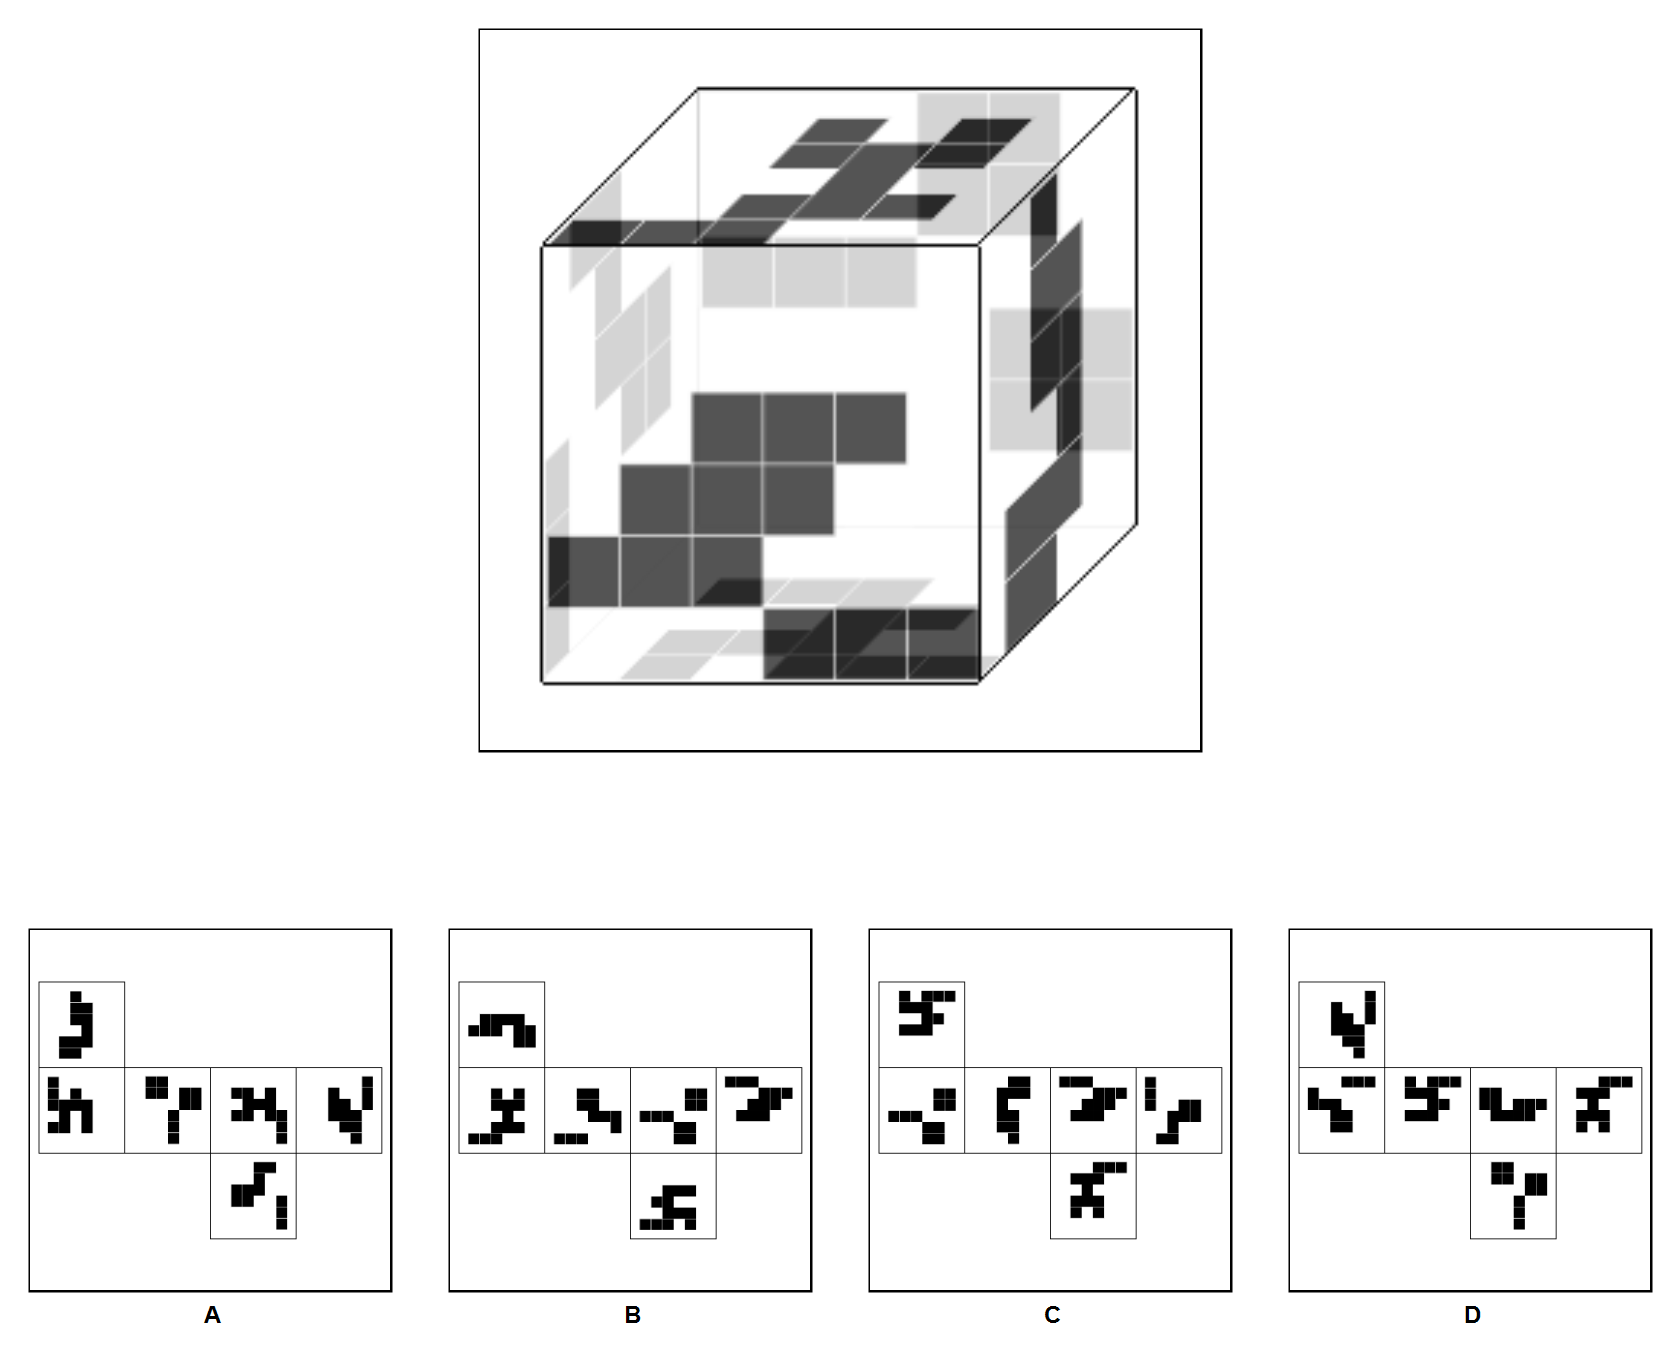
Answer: B